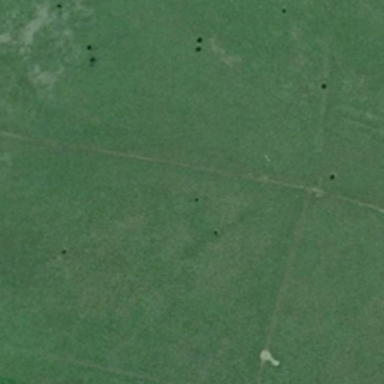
It is a piece of green meadow .